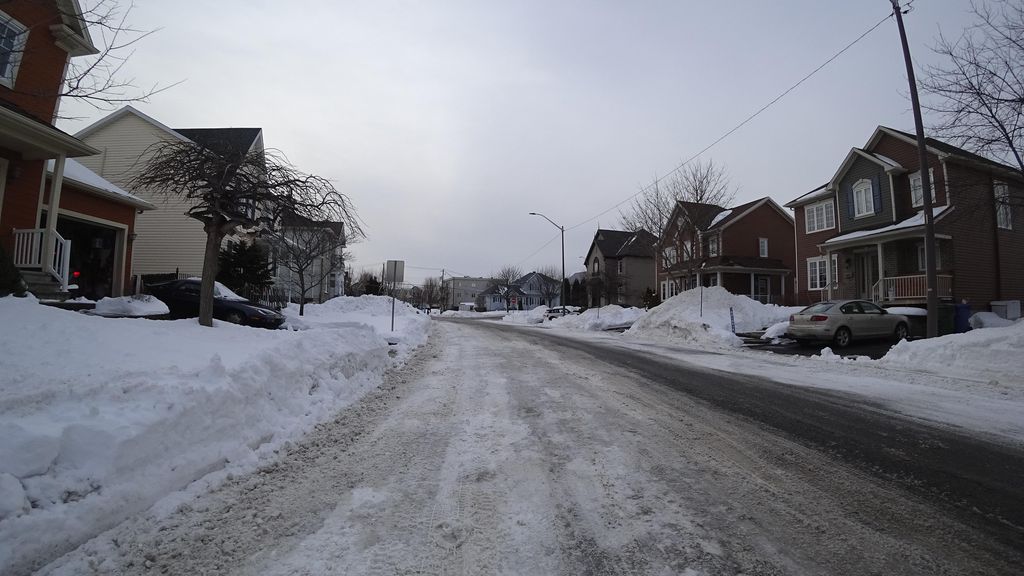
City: quebec_city